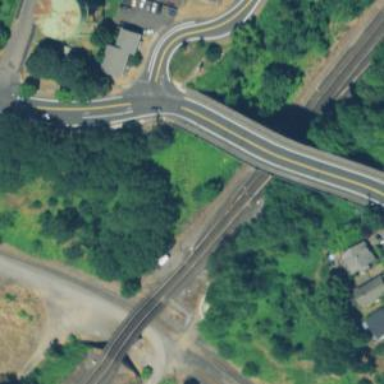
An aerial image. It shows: Junction on the railway.